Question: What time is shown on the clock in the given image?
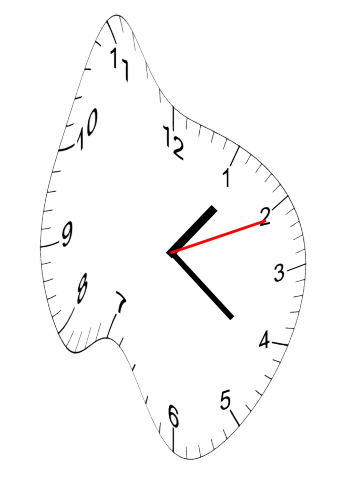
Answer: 01:21:11